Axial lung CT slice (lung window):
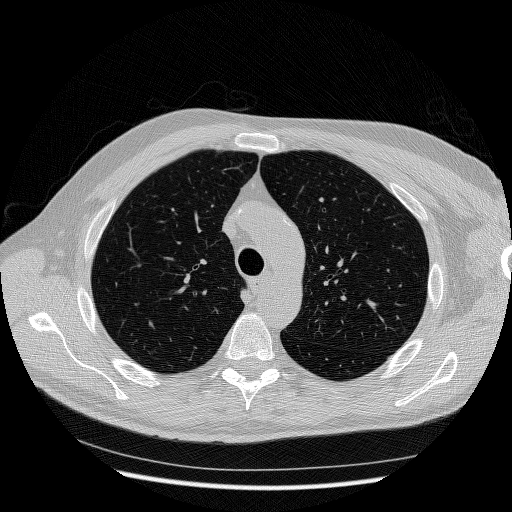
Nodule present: no